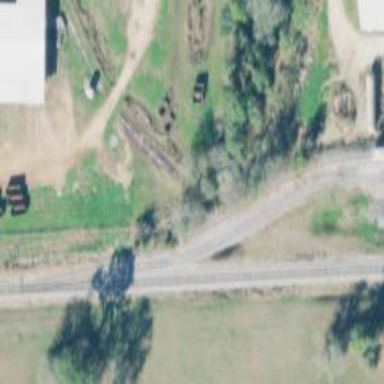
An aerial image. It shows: Abandoned spur railway.